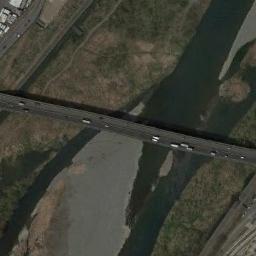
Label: bridge